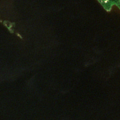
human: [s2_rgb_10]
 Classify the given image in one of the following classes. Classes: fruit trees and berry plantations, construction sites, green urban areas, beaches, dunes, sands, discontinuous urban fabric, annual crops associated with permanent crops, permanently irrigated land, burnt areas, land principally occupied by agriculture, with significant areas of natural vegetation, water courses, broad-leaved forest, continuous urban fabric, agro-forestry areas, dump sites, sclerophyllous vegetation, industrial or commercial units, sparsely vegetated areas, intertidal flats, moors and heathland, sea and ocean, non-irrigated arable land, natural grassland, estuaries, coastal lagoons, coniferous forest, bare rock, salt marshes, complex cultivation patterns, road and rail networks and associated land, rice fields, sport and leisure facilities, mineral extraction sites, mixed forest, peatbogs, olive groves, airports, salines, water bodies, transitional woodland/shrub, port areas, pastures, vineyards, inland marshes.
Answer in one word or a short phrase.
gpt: mixed forest, water bodies